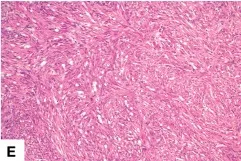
Histological findings of GNET. Fascicular [, X100.
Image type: pathology (h&e)